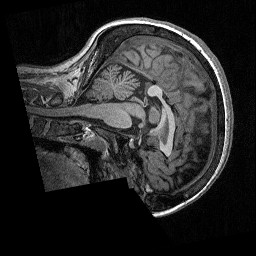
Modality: T1w
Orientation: sagittal
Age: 38
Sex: female
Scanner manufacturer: siemens
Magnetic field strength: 3 T
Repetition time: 2.3 s
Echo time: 0.00298 s